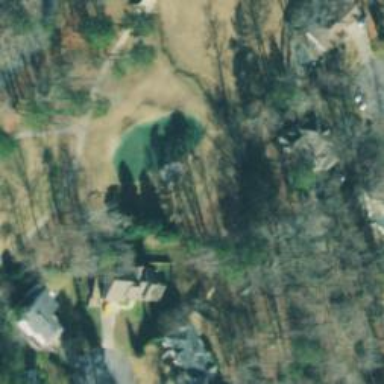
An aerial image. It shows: Golf hole.